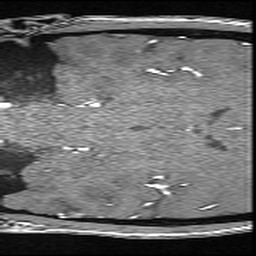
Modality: angio
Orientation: coronal
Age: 24
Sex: female
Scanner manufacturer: siemens
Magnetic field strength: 3 T
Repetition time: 0.021 s
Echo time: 0.00342 s